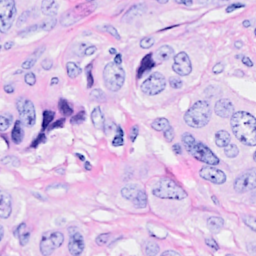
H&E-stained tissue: Breast